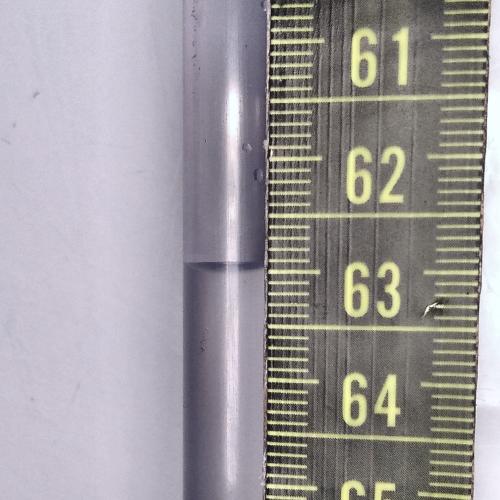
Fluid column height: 63.0 cm